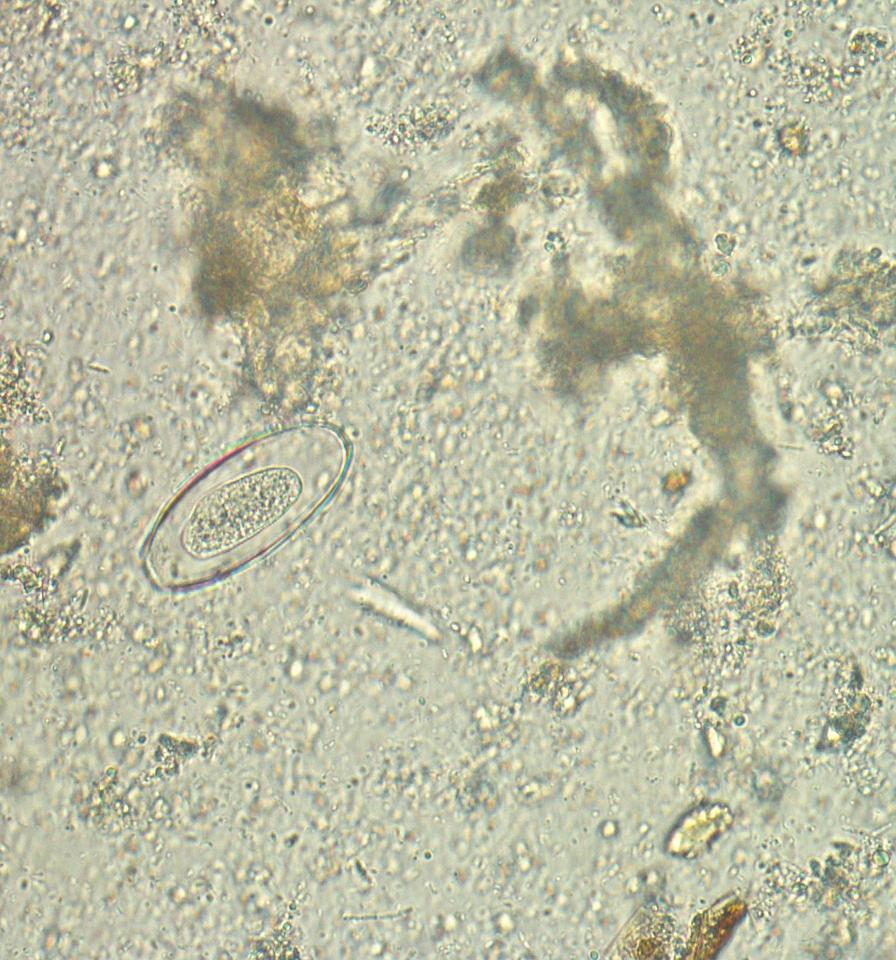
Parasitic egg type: Enterobius vermicularis